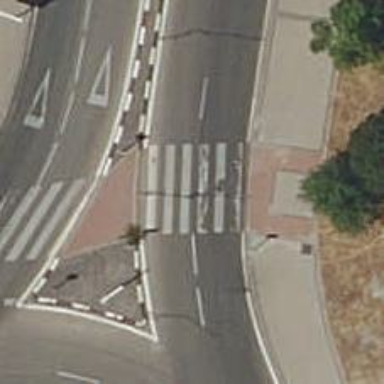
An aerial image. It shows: Uncontrolled road crossing.